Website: home-depot
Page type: orders-overview
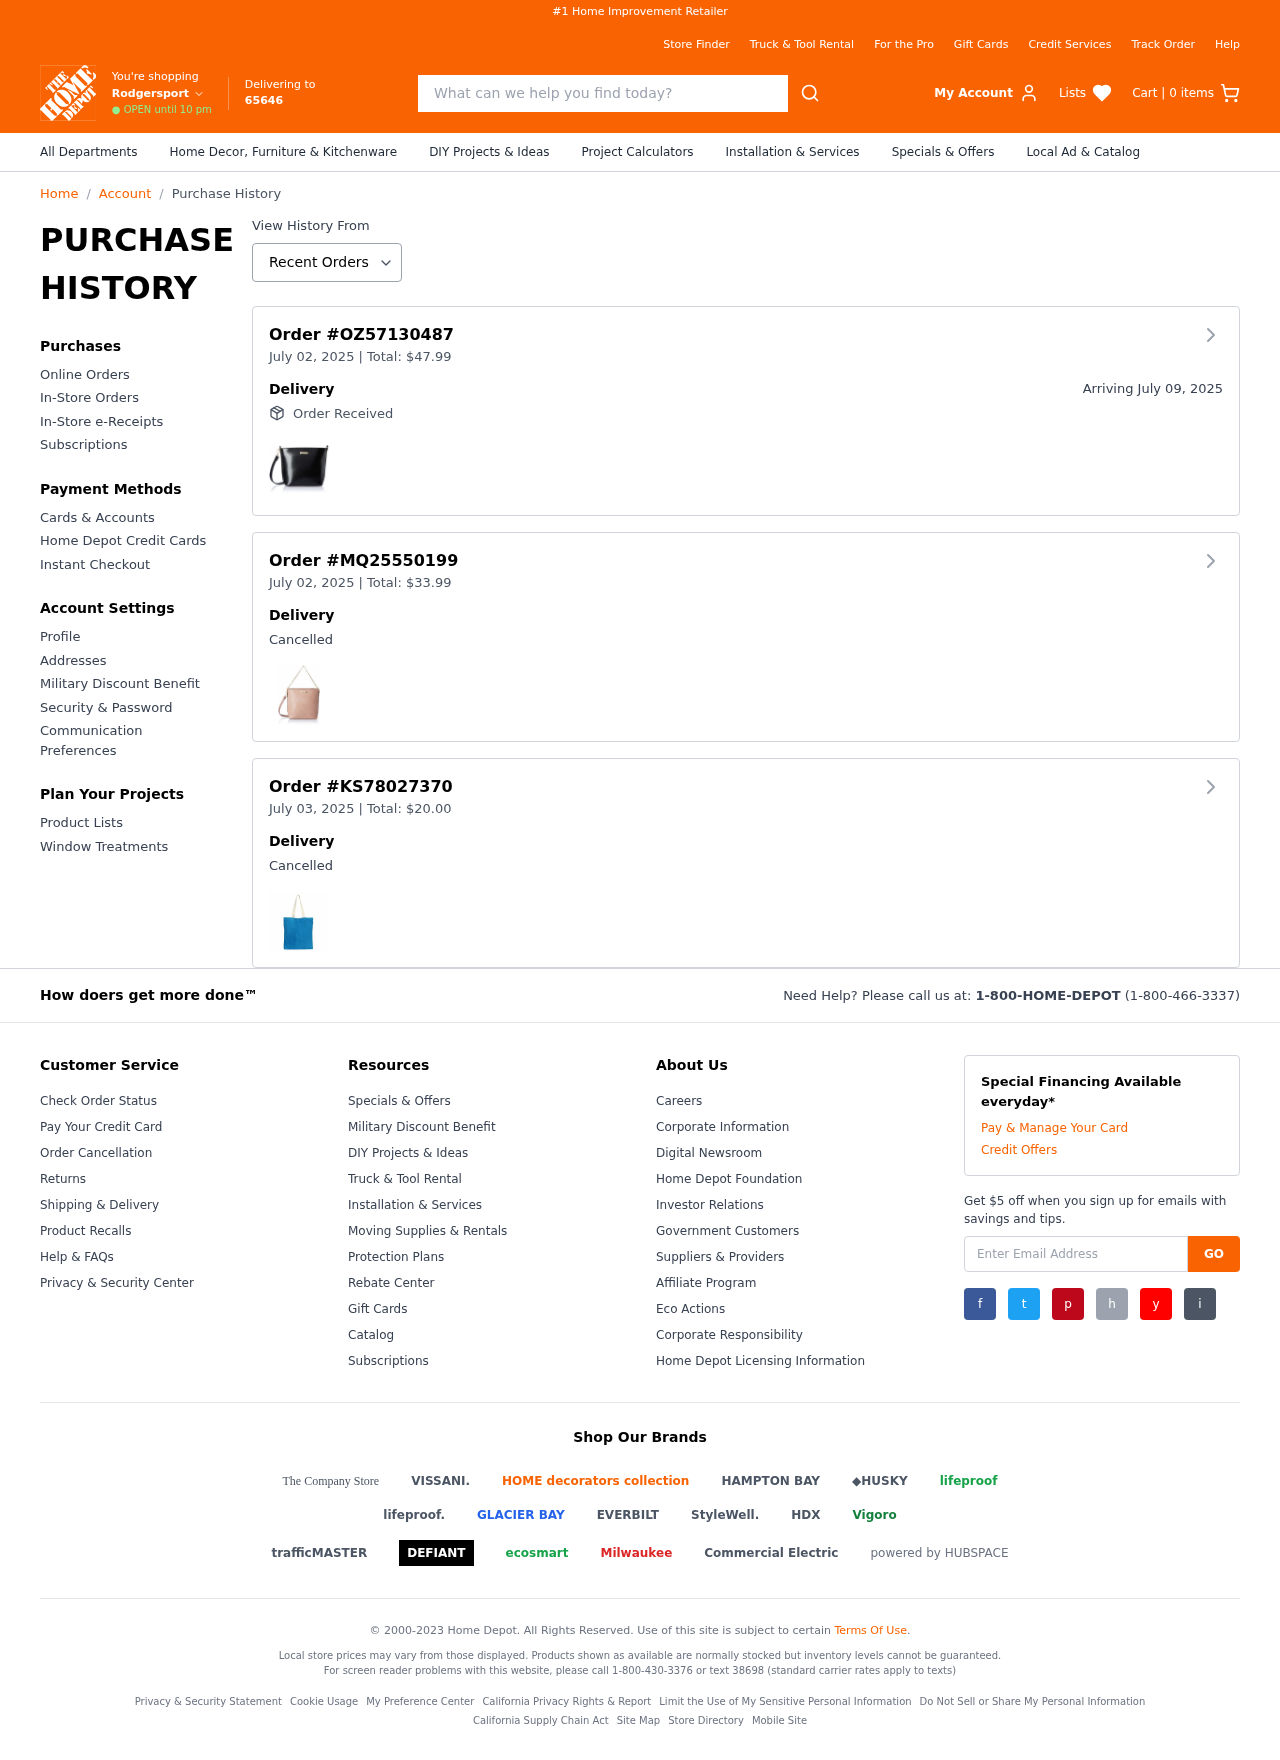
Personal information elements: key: PII_CITY
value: Rodgersport
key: PII_POSTCODE
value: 65646
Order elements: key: ORDER_NUM_ITEMS
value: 0
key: ORDER_ID
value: OZ57130487
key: ORDER_DATE
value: July 02, 2025
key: ORDER1_TOTAL
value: $47.99
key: ORDER_DELIVERY_DATE
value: July 09, 2025
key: ORDER2_ID
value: MQ25550199
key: ORDER2_DATE
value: July 02, 2025
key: ORDER2_TOTAL
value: $33.99
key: ORDER3_ID
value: KS78027370
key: ORDER3_DATE
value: July 03, 2025
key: ORDER3_TOTAL
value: $20.00
Search elements: key: HEADER_SEARCH
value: What can we help you find today?